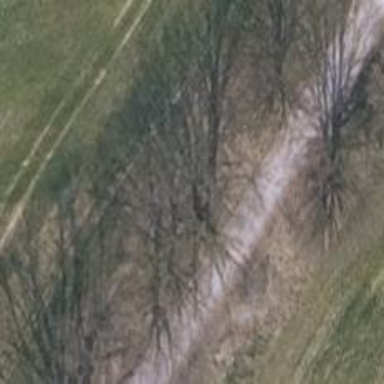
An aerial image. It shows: Row of deciduous broadleaved trees.